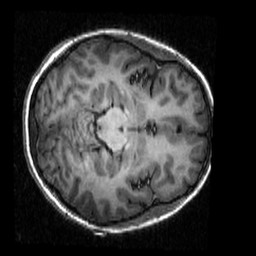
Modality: T1w
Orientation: axial
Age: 18
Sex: female